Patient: sex M, age 51
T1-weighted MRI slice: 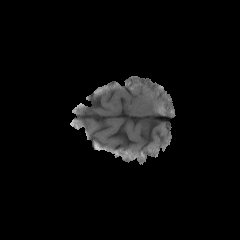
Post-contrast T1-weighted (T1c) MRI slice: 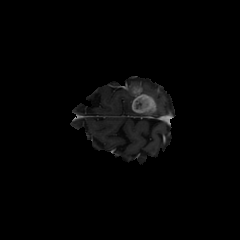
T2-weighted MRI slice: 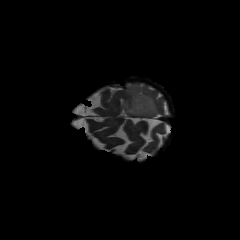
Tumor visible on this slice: yes
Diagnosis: Glioblastoma, IDH-wildtype
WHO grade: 4